Question: '''
'use strict';
var foodMeApp = angular.module('foodMeApp', ['ngResource', 'breeze.angular.q']);
foodMeApp.directive('angularReleases', function(){
return {
restrict :'EA',
link : function($scope, $http){
$http.get('http://api.github.com/repos/angular/angular.js/commits')
.success(function(commits) {
$scope.commits = commits
})
},
template : '<ul>'+
'<li ng-repeat="commit in commits">'+
'{{ commit.commit.committer.date | date }}'+
'<a ng-href="https://github.com/angular/angular.js/commit/{{commit.sha}}">{{ commit.sha }}</a>'+
'{{ commit.commit.message }}'+
'</li>'+
'</ul>'
}
});
'''
'''
<angular-releases />
'''
And the , It worked for the first time, after that , it is showing the error:

Can any body also suggest me some tricks/tips on how to analyze/backtrace the error, like in this error i can only understand '$http.get(...) is undefined'. rest others i do not know.
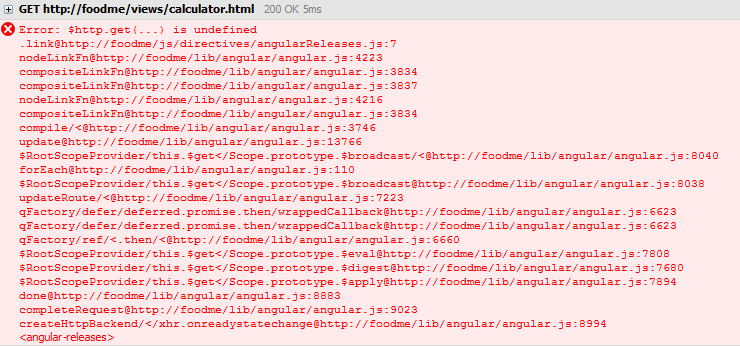
Answer: You should inject $http into the directive
'''
foodMeApp.directive('angularReleases',['$http', function($http){
return {
link : function($scope){
},
}]);
'''
You main problem is that second parameter of link function is 'element', which doesn't have 'get' method.
link takes a function with the following signature, 'function link(scope, element, attrs) { ... }' where:
- 'scope'- 'element'- 'attrs'